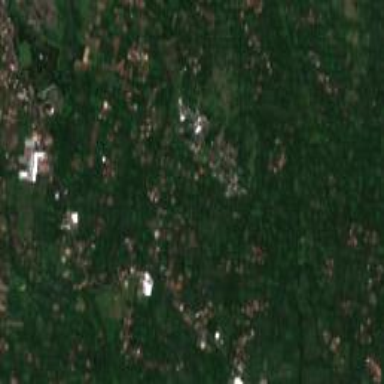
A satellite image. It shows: Village.